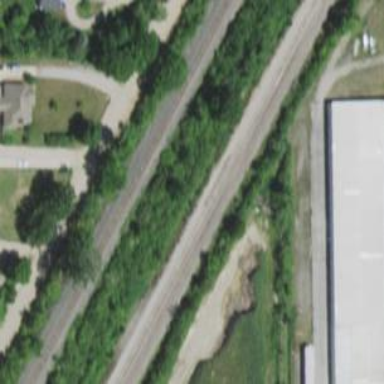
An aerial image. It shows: Railway track.